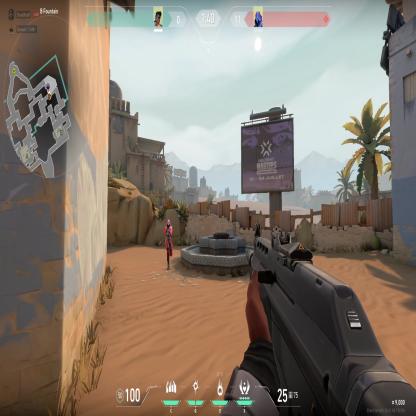
Label: enemy